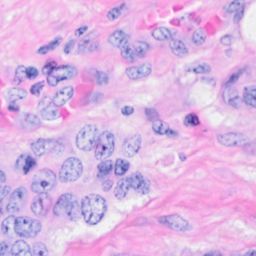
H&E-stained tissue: Breast